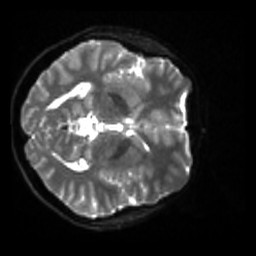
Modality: sbref
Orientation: axial
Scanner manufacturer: siemens
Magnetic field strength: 3 T
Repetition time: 4 s
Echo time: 0.0594 s